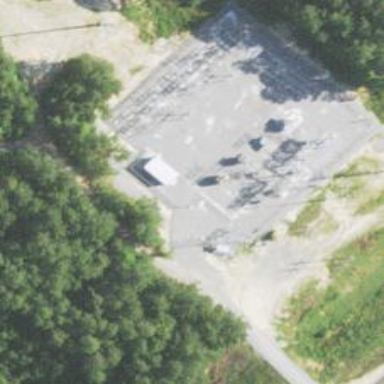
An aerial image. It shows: Distribution power substation secured by fence.